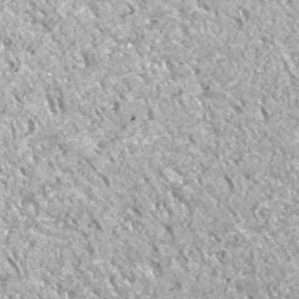
Label: frost